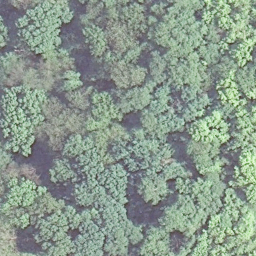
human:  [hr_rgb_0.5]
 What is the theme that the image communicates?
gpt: forest